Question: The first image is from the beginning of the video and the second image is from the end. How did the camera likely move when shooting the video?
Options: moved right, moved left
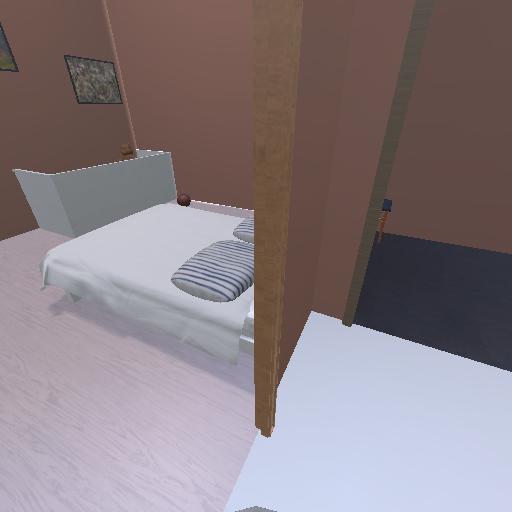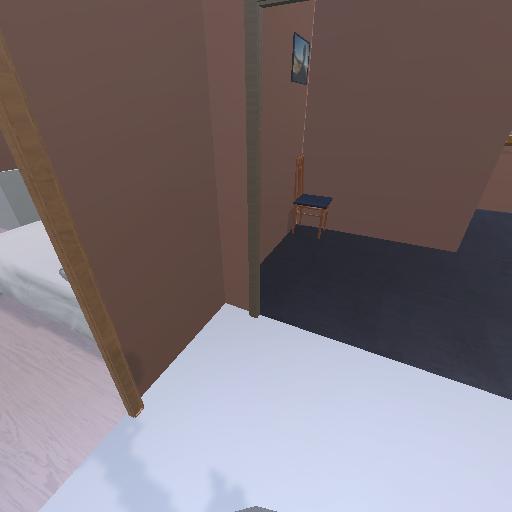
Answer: moved right